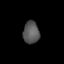
Tissue: lung
Cell type: Epithelial cells
Senescence score: 0.145
Nuclear area (px): 354
Mean DAPI intensity: 86.788